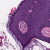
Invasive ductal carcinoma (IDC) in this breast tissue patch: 0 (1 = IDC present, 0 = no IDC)